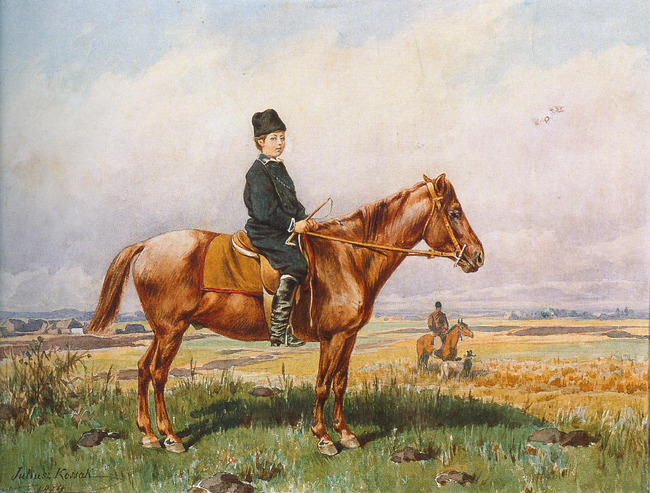
Title: Jongen op een pony
Artist: Juliusz Kossak
Earliest date: 1874
Latest date: 1874
Genre: drawing
Keywords: equestrian portrait, child portrait, boy, horseman, horse portrait, pony, stationary (of horses), whip, hunting dog, landscape as background